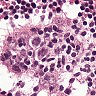
Metastatic tissue present: no